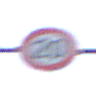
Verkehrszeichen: Geschwindigkeit20
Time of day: SunriseSunset
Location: Outdoor (Nature)
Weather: Overcast
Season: NotSpecified
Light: Natural